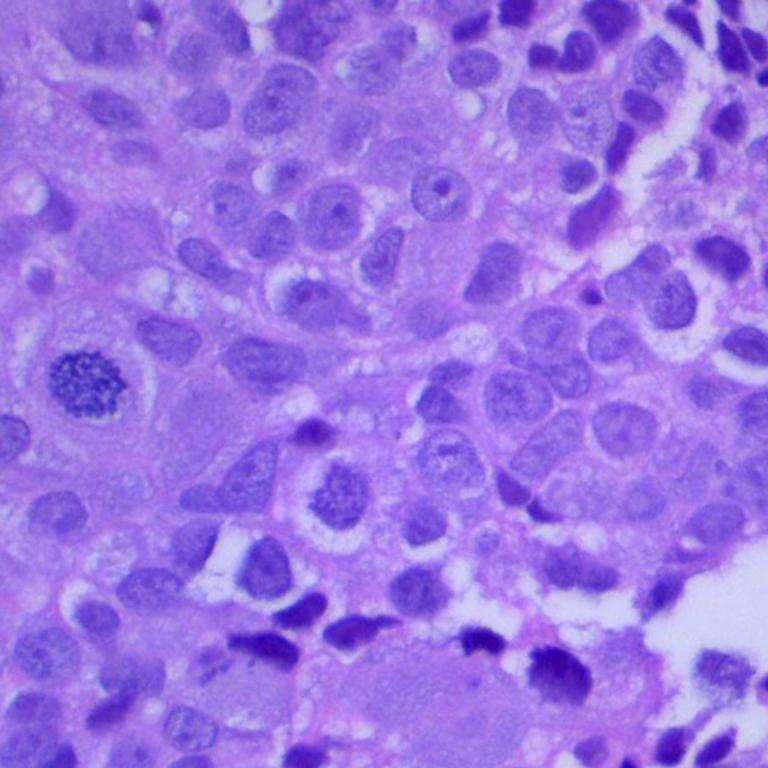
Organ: lung
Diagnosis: squamous carcinomas